Field crop: maize
Growth stage: 2
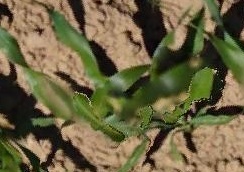
Species: maize